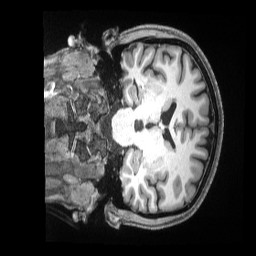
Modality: T1w
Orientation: coronal
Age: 43
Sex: female
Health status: ill
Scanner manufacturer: siemens
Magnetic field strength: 3 T
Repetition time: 2.5 s
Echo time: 0.00181 s